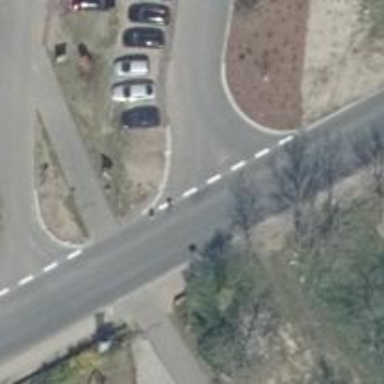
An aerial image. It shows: Emergency access point on the road.